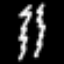
Label: squiggle